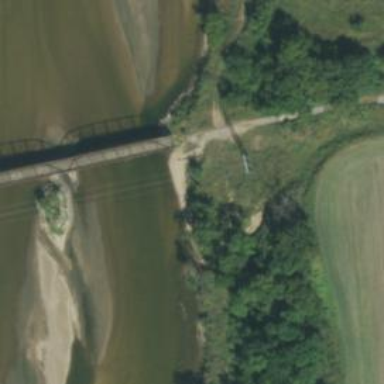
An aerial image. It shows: Abandoned road with bridge.